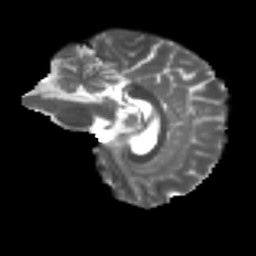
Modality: T2w
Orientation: sagittal
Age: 34
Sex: female
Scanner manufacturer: ge
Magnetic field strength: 3 T
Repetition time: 7.8 s
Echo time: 0.0606 s